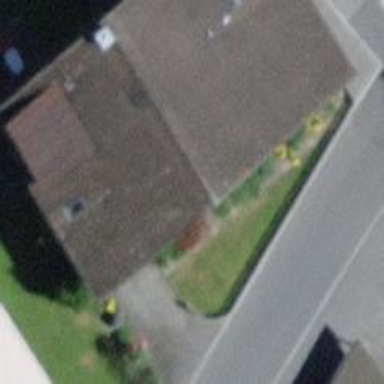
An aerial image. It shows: Residential building.